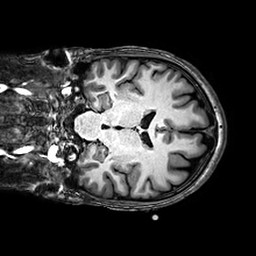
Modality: T1w
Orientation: coronal
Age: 28
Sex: male